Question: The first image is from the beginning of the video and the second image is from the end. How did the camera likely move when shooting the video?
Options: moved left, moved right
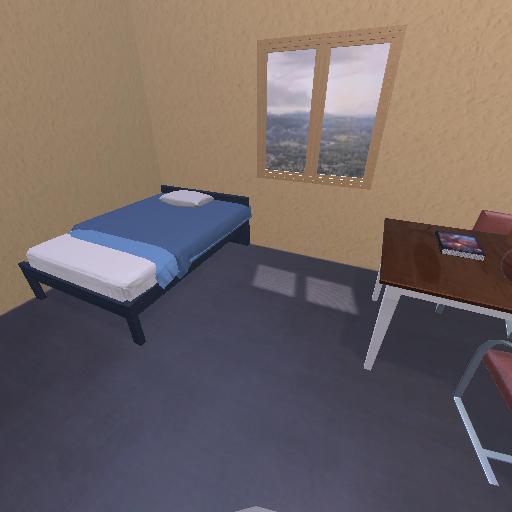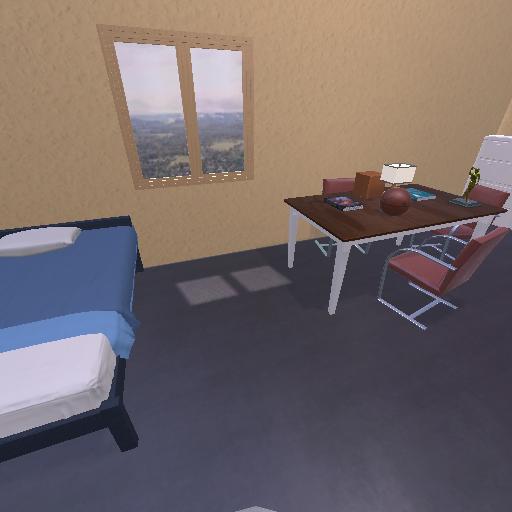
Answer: moved left